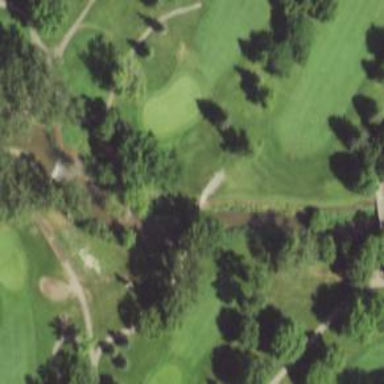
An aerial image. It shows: Footway that serves as golf path.